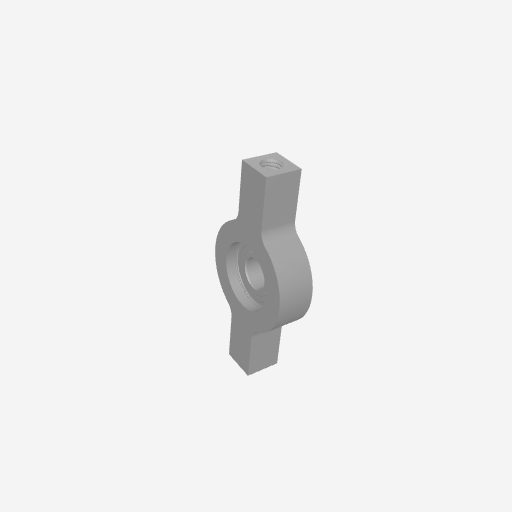
Part: Side2Post1PillowBlock6ID